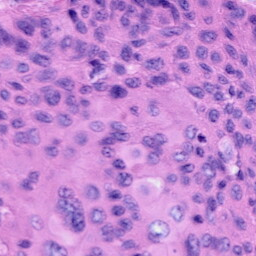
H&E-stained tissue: Cervix